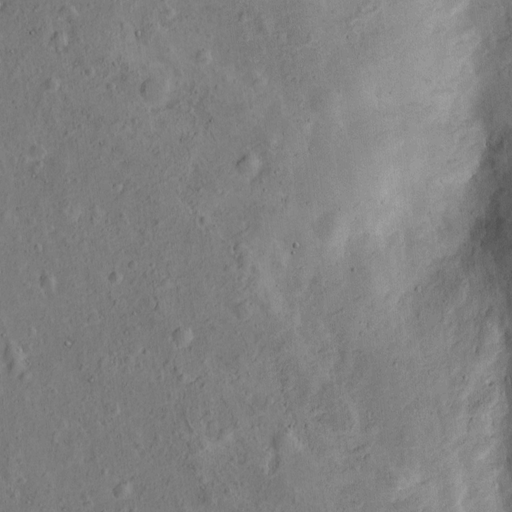
Objects detected: cone